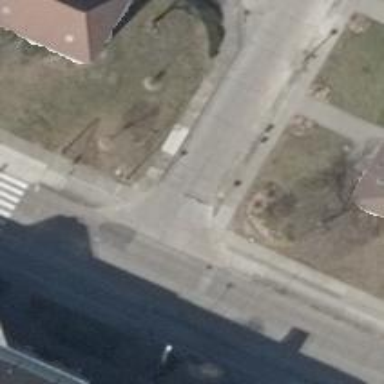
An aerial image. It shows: Residential road with asphalt surface. There is sidewalk on the left side.